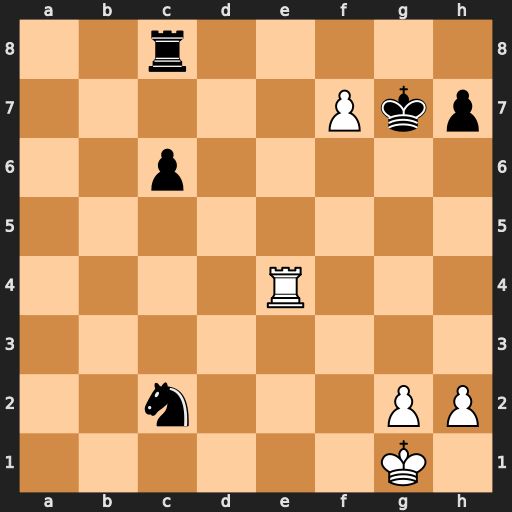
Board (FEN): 2r5/5Pkp/2p5/8/4R3/8/2n3PP/6K1
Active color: w
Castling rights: -
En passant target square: -
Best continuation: Re8 Kxf7 Rxc8